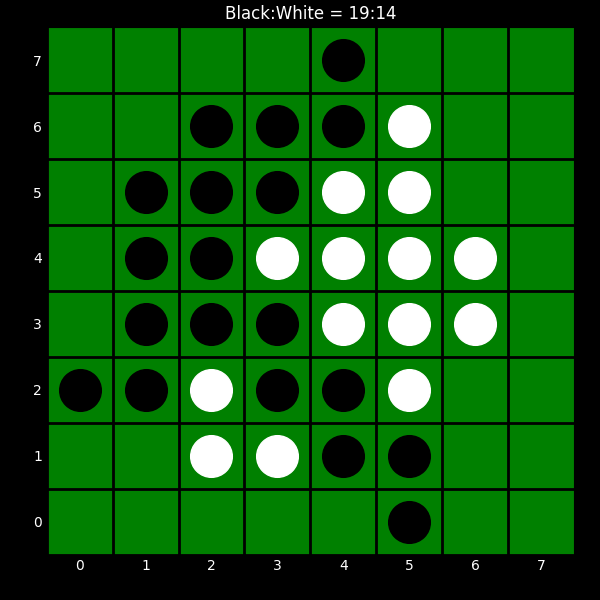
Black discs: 19
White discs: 14